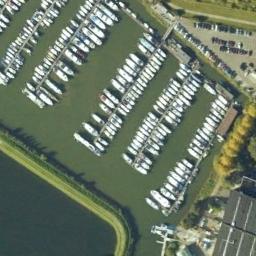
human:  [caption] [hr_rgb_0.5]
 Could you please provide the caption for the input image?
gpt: Many ships moored on the sea next to the harbor next to the parking lot .

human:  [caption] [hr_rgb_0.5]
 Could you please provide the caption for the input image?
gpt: A few white boats stopped on the harbor .

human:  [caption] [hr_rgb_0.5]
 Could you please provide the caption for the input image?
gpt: The harbor has lots of neatly docked boats and a parking lot is next to the harbor .

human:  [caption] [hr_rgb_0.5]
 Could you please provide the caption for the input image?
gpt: There are many ships in the harbor .

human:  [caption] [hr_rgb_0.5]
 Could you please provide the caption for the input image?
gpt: There are many ships docked neatly at the harbor .